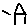
Label: house